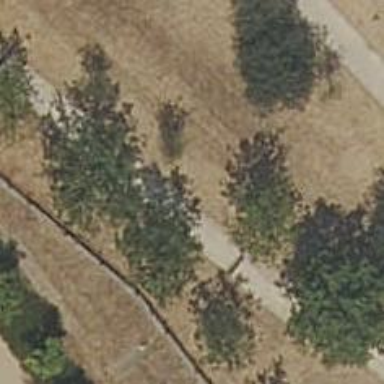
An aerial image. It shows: Dirt footway.